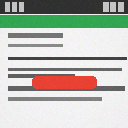
Screen state: on